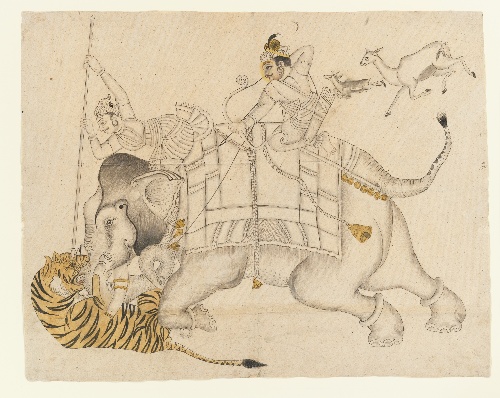
Date: ca. 1866–89
Object type: Painting
Classification: Paintings
Medium: Ink, transparent and opaque watercolor on paper
Culture: India (Rajasthan, Kotah)
Dimensions: Image (sight): 9 1/2 x 12 3/4 in. (24.1 x 32.4 cm)
Framed: 16 x 20 in. (40.6 x 50.8 cm)
Department: Asian Art
Credit line: Gift of Subhash Kapoor, in memory of his parents, Smt Shashi Kanta and Shree Parshotam Ram Kapoor, 2008
Accession year: 2008
Repository: Metropolitan Museum of Art, New York, NY
Tags: Bow and Arrow|Men|Hunting|Elephants|Tigers